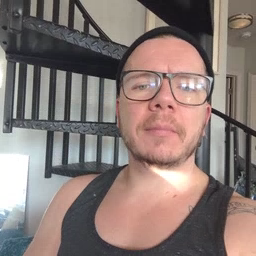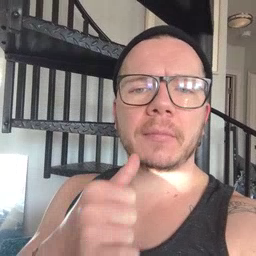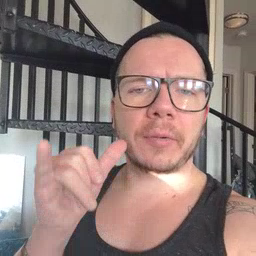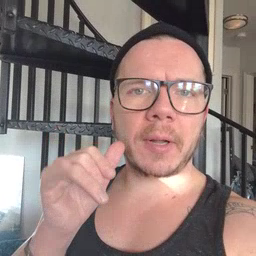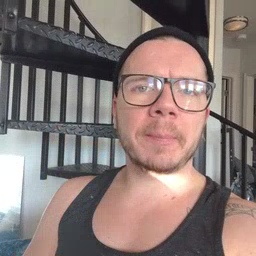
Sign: yesterday